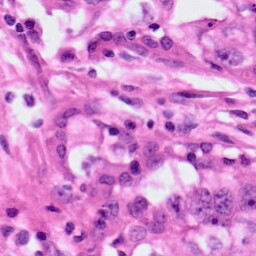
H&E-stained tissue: Lung